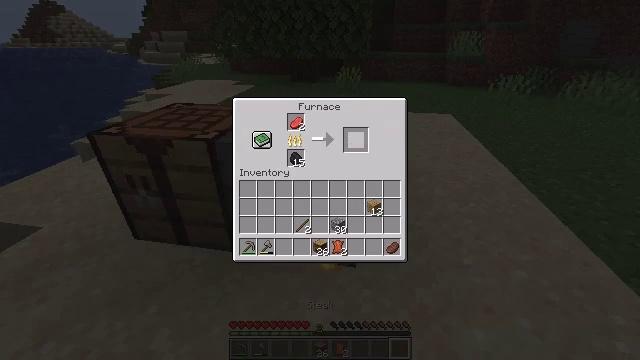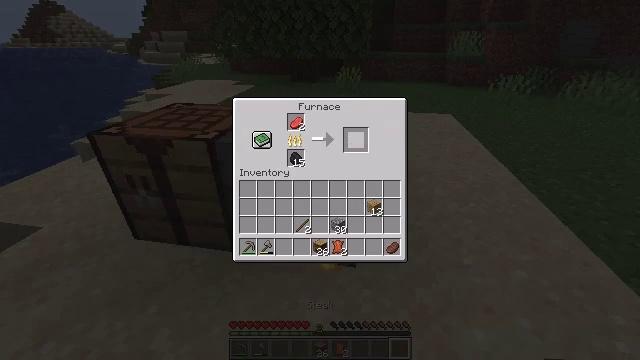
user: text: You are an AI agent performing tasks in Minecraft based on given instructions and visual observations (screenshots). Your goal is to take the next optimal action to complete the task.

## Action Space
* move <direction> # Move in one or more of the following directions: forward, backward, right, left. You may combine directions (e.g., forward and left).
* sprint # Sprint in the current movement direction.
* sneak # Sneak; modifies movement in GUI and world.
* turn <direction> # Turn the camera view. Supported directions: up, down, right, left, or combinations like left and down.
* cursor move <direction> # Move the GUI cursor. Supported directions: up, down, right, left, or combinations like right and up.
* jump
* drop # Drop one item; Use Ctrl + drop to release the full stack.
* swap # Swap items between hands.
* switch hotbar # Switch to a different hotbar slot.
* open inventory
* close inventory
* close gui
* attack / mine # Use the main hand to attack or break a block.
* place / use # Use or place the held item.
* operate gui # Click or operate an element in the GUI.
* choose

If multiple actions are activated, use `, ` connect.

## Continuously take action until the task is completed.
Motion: motion action
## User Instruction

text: Open the furnace and cook beef.
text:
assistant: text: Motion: sneak
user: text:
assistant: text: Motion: no_op